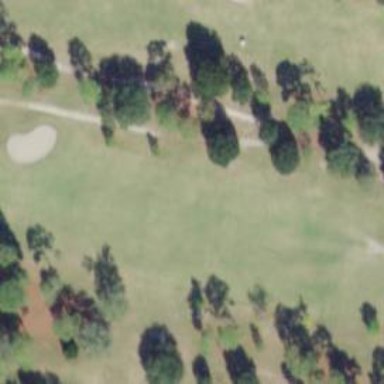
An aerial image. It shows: Golf hole.